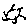
Label: sun